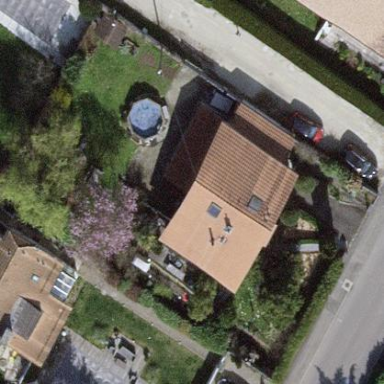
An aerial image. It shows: Garden enclosed by fence.